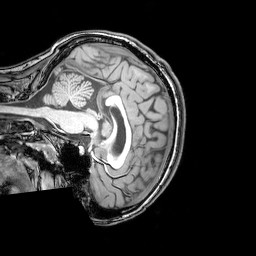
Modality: T1w
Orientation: sagittal
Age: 20
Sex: female
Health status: healthy
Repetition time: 0.081 s
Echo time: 0.037 s